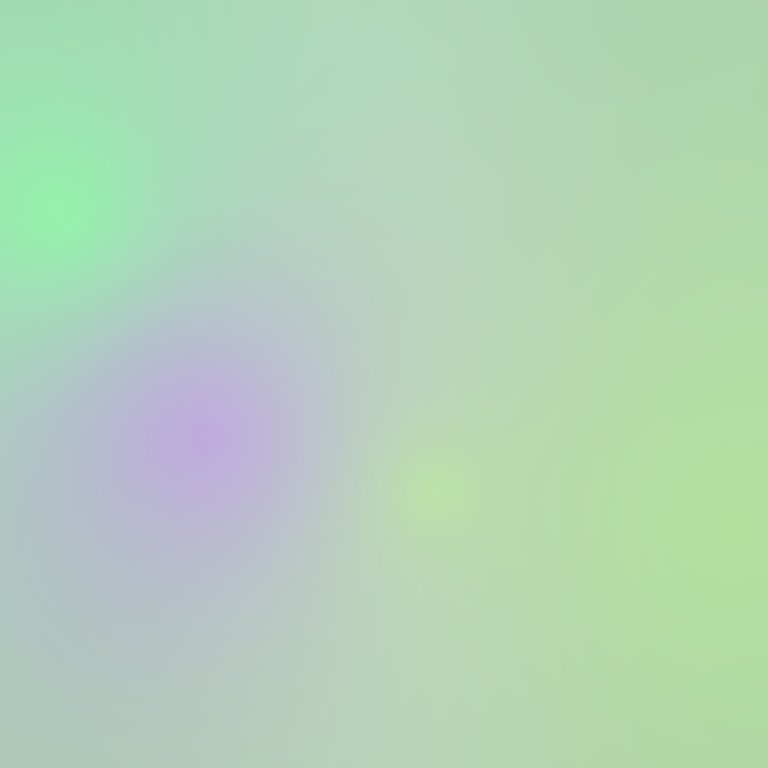
Abstract light effect, smooth gradient from soft green to gentle purple, calm atmosphere, diffuse glow, no room, no furniture, no objects.